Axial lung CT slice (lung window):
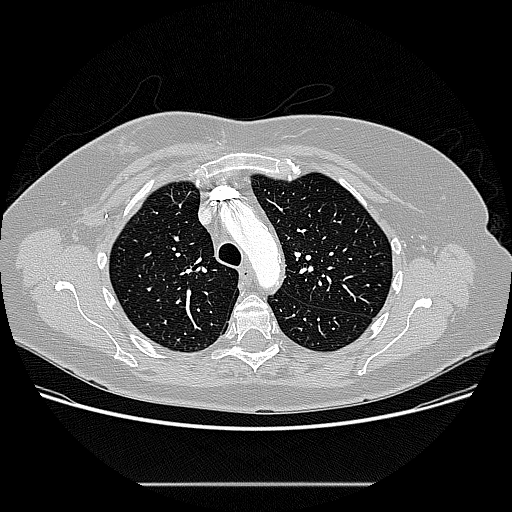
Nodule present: no